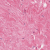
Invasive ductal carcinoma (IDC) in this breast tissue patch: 0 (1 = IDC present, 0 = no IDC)